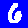
Digit: 6